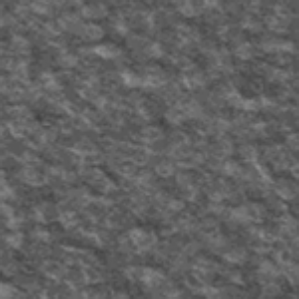
Label: frost